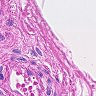
Metastatic tissue present: no